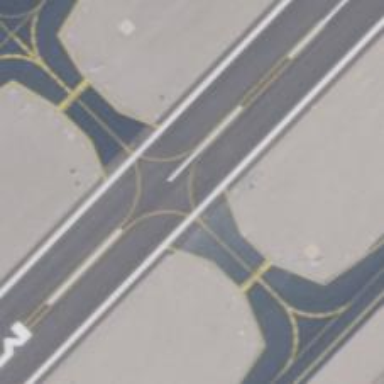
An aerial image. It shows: Asphalt taxiway in the airport.